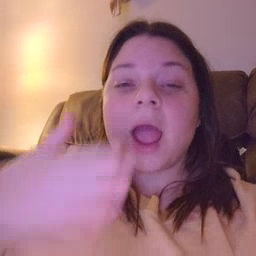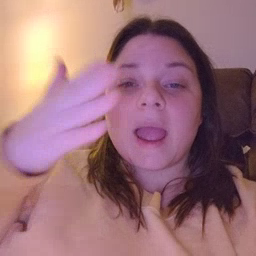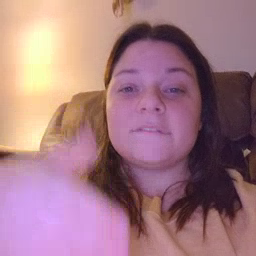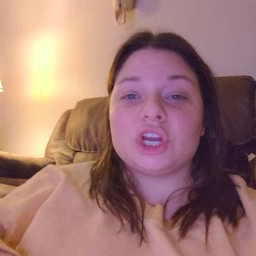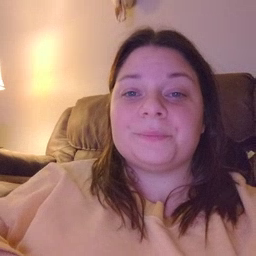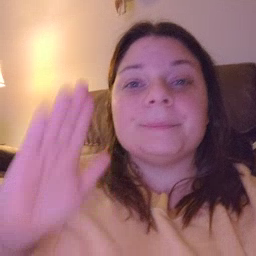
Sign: after